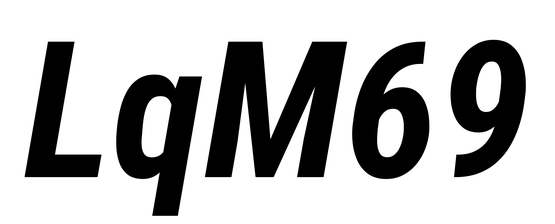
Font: Roboto-Italic_Condensed_Bold_Italic